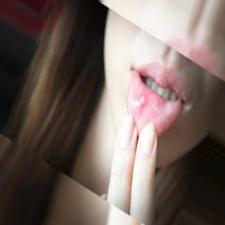
Condition: Mouth Ulcer